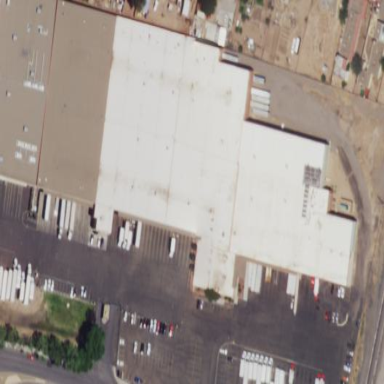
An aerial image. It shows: Warehouse.